Field crop: maize
Growth stage: 1
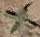
Species: atriplex